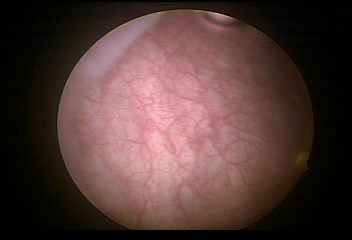
Modality: WLC
Class: Normal mucosa
Bladder cancer association: No